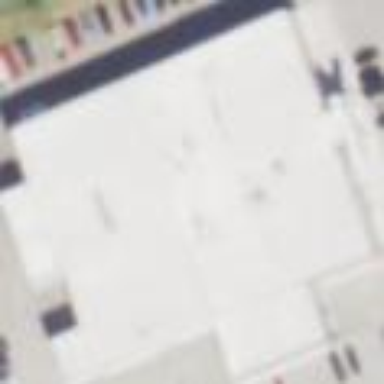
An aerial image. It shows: Retail building.